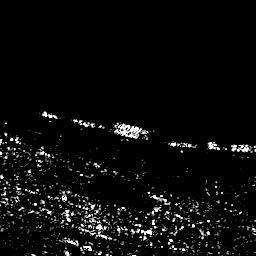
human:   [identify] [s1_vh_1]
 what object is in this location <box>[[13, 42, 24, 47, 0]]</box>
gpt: <ref>1 small ship at the left</ref>

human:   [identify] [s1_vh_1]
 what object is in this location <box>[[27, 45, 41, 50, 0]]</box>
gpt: <ref>1 small ship at the center</ref>

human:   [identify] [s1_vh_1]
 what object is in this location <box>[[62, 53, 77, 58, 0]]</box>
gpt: <ref>1 small ship at the right</ref>